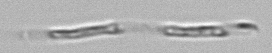
Label: Guinardia_striata